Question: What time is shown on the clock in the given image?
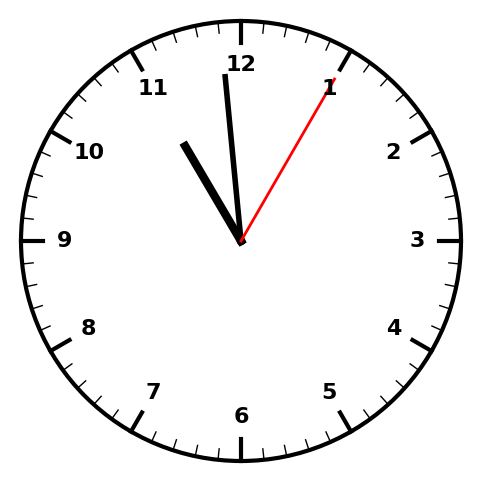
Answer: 10:59:05